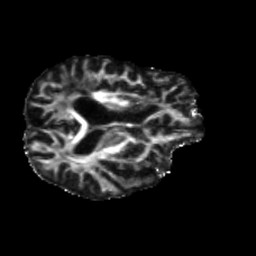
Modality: FA
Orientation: axial
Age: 64
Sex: male
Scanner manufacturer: siemens
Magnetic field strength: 3 T
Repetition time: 5.25 s
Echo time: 0.08 s